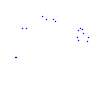
Particle: proton